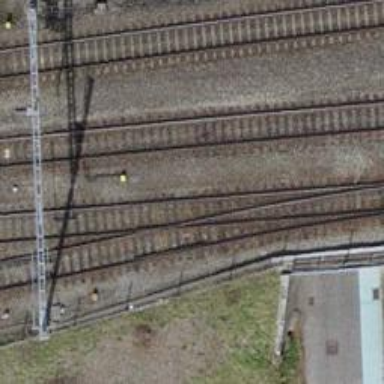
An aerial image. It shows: Railway siding with one electrified track and contact line.